Field crop: maize
Growth stage: 2
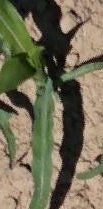
Species: maize